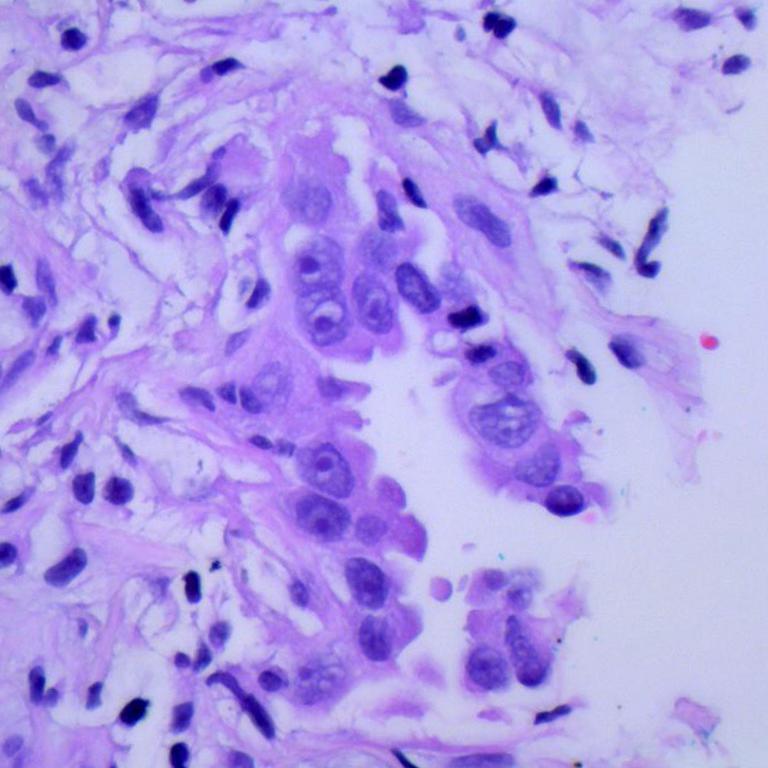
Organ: lung
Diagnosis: adenocarcinomas